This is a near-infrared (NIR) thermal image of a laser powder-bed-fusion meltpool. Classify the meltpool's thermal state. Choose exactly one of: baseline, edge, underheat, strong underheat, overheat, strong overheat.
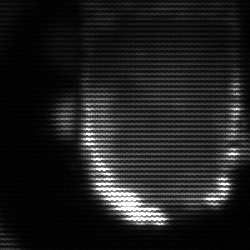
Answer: baseline